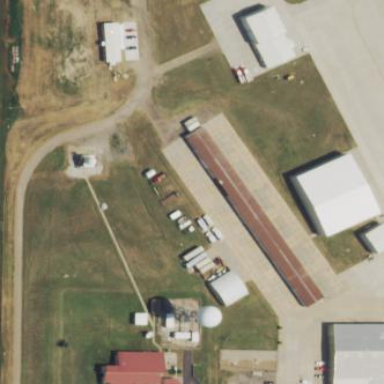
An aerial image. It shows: Hangar building located at airport.